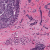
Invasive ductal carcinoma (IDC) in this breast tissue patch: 0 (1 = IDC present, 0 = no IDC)